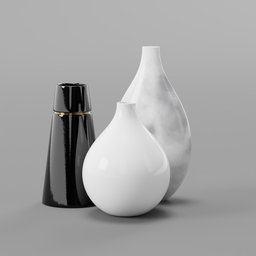
Label: decoration